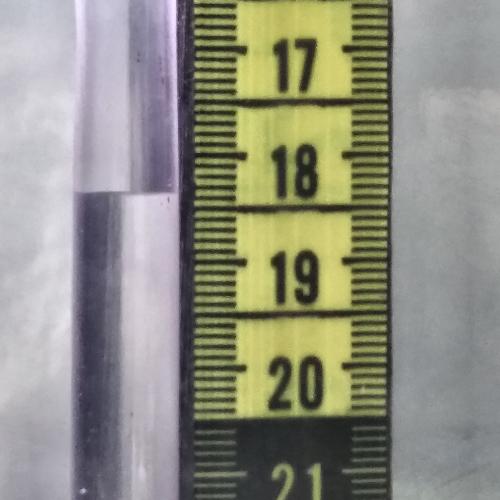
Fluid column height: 18.4 cm